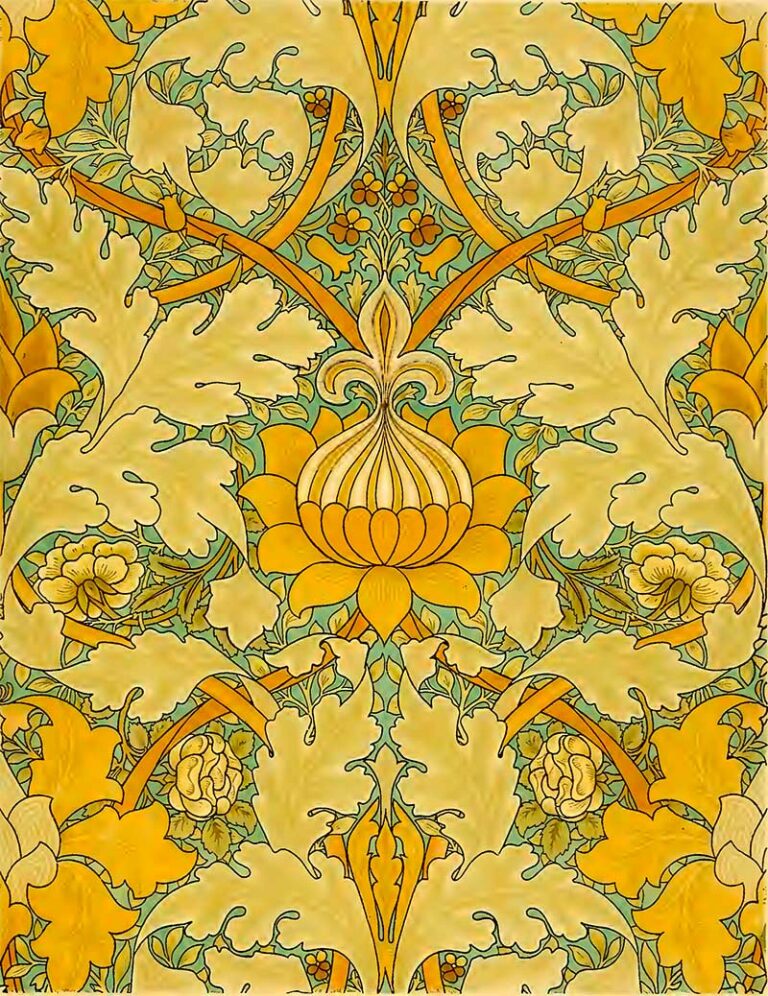
Design: St-James-Palace
Year: 1866